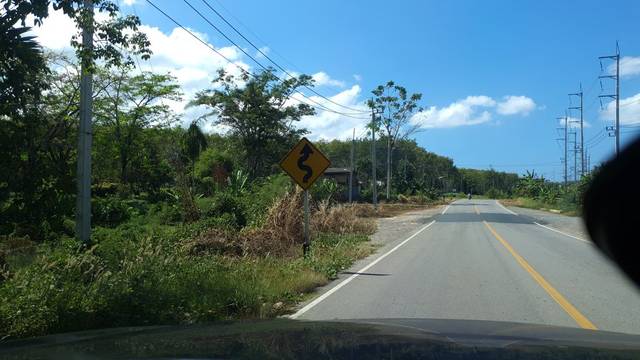
Region: Thailand
Coordinates: 8.091, 98.359